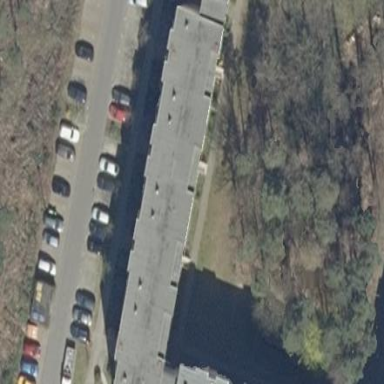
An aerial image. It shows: Block of apartments with flat grey roof.